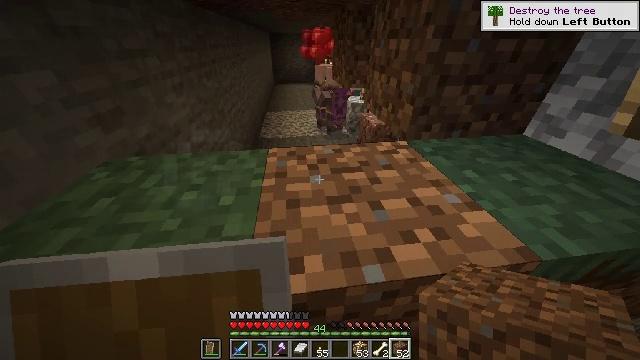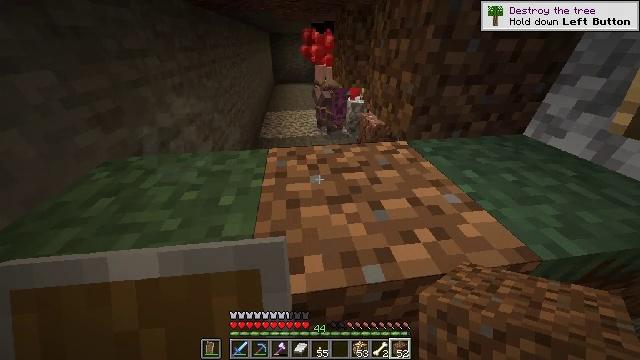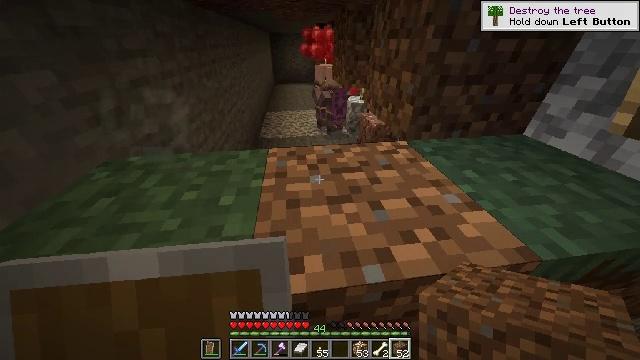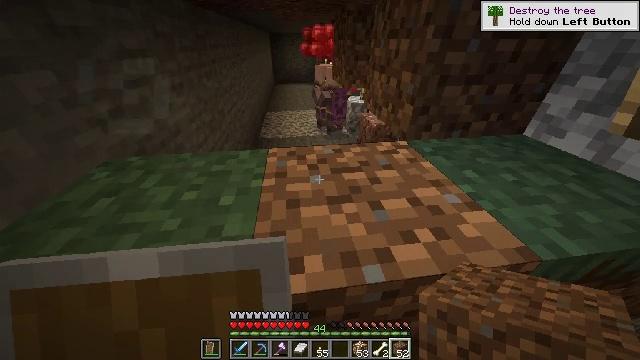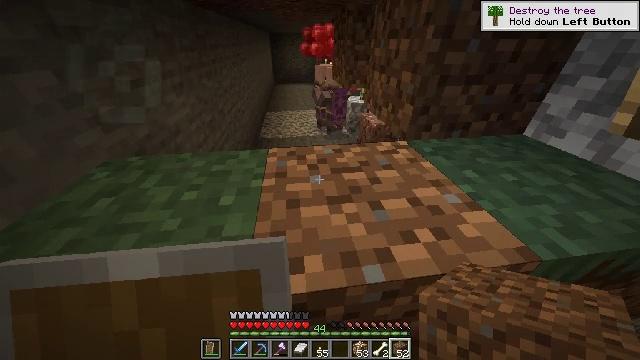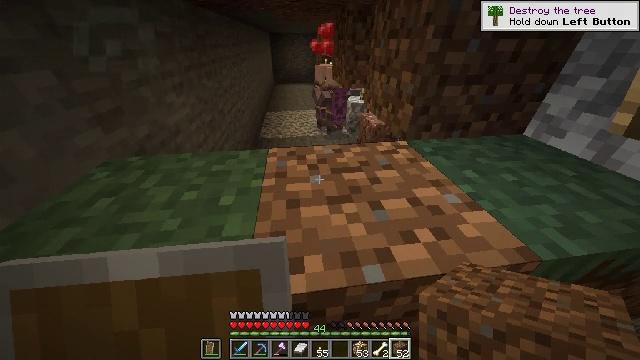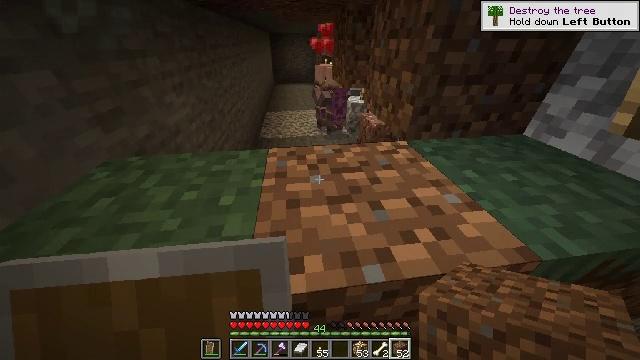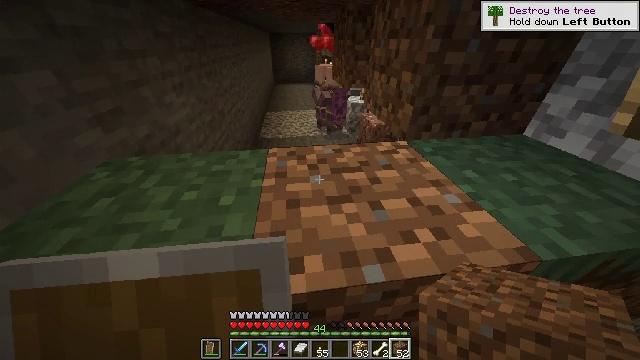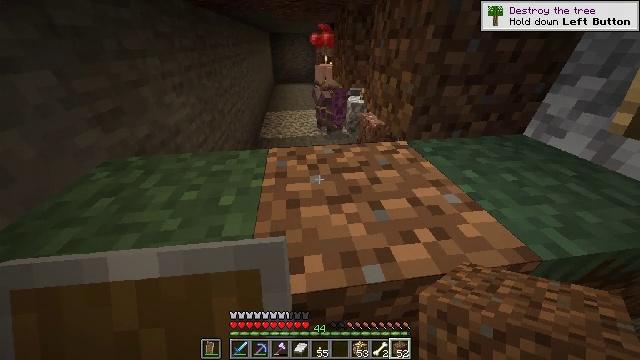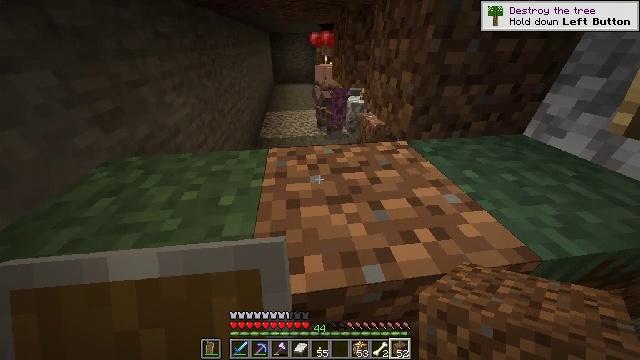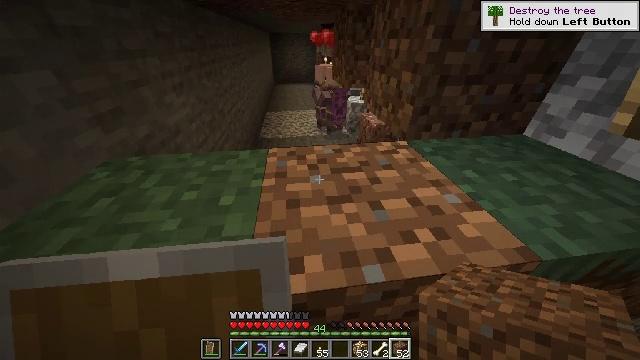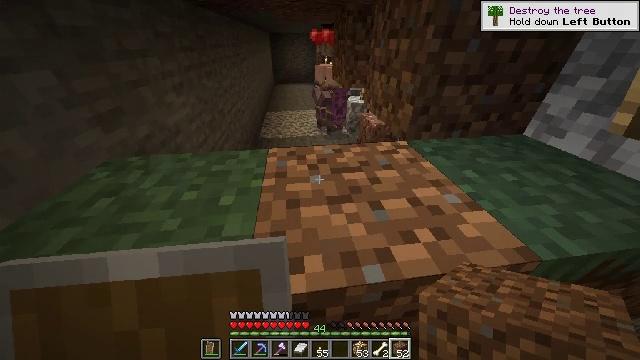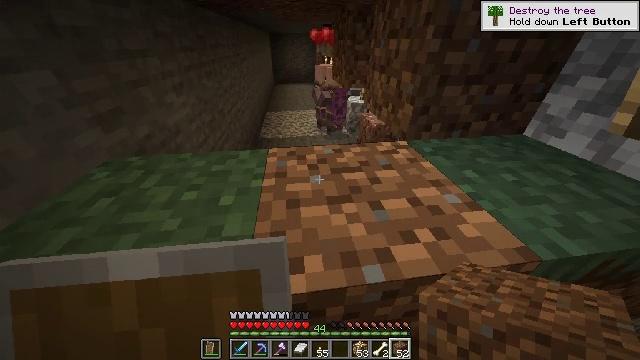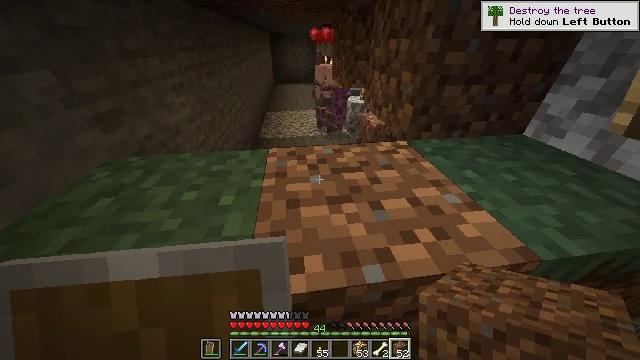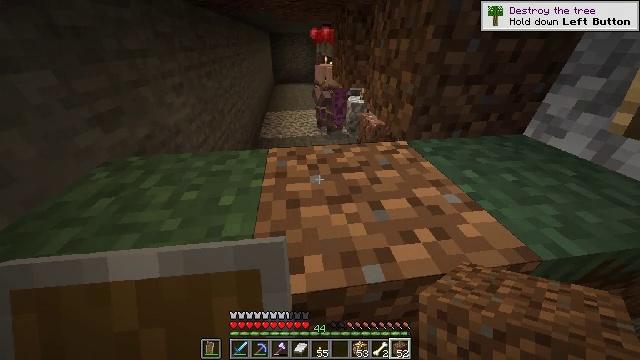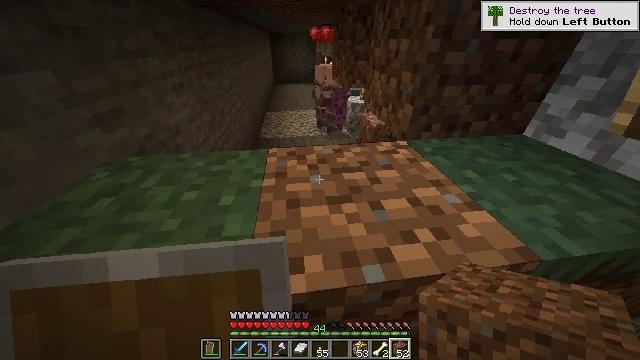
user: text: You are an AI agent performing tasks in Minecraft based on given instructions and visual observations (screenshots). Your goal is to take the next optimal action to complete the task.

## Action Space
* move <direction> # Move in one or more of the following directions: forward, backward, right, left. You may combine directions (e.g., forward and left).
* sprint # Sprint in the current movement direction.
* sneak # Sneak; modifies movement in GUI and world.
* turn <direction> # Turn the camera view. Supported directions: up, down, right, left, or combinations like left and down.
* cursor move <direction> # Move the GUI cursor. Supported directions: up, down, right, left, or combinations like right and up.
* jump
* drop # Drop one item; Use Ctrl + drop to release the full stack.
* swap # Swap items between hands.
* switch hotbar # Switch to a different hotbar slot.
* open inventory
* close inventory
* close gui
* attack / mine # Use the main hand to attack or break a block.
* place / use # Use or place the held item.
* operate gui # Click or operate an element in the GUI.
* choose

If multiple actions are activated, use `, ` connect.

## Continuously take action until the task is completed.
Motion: motion action
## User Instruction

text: Collect the composter for reuse.
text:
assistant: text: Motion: no_op
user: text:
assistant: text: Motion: no_op
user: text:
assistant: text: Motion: no_op
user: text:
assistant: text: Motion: no_op
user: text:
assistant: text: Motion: no_op
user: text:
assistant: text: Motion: no_op
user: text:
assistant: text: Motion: no_op
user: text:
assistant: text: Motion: no_op
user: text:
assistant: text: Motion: no_op
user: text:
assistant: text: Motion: no_op
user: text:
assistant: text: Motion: no_op
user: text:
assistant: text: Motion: no_op
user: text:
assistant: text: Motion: no_op
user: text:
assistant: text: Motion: no_op
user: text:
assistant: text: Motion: no_op
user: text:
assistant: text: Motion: no_op
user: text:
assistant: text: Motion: no_op
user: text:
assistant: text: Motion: no_op
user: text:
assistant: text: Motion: no_op
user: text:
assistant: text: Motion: no_op
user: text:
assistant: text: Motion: no_op
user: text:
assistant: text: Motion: no_op
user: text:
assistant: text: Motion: no_op
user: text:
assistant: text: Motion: no_op
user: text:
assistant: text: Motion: no_op
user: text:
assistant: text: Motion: no_op
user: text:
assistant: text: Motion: no_op
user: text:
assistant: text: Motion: no_op
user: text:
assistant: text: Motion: no_op
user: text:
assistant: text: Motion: no_op